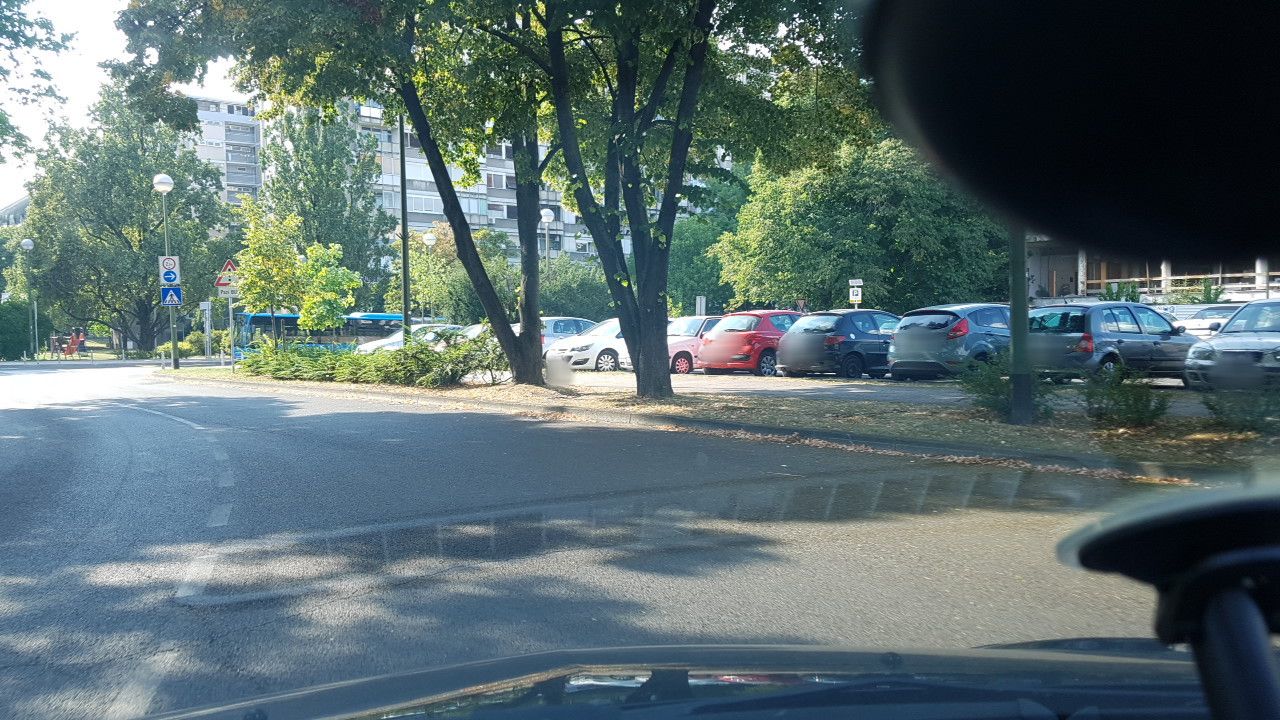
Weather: clear
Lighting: day
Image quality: slightly poor
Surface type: driving surface
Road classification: unclassified
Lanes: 2
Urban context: urban centre
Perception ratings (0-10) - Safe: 4.48, Lively: 8.97, Beautiful: 9.36, Boring: 2.85, Depressing: 2.8, Wealthy: 6.5